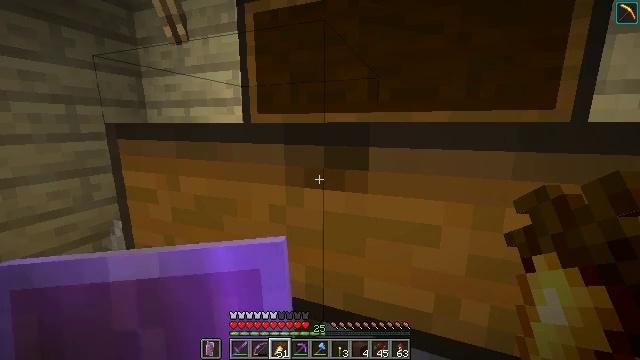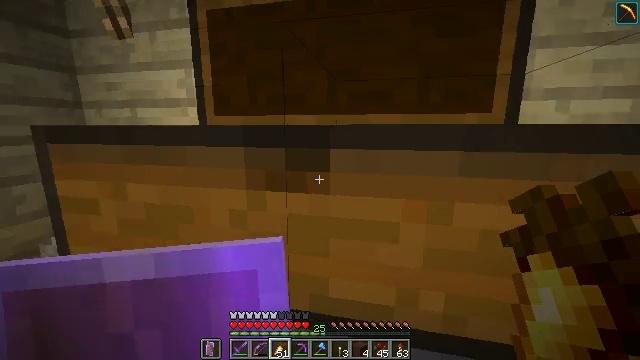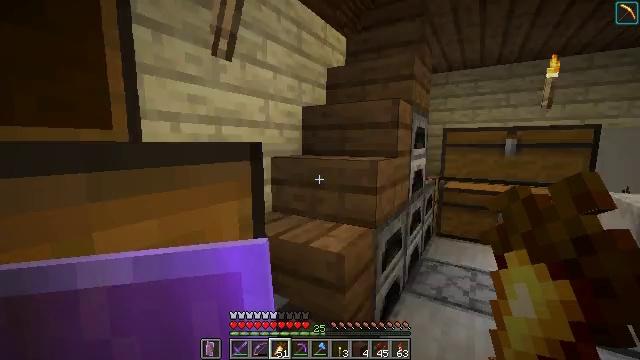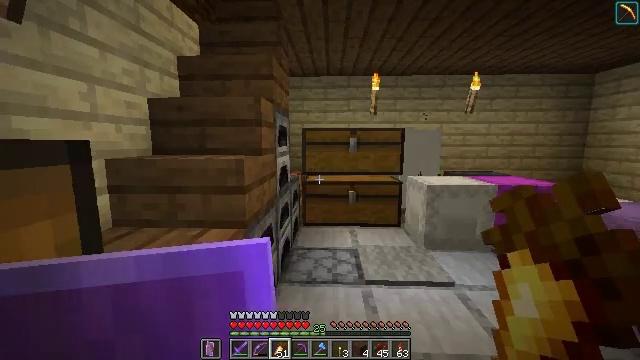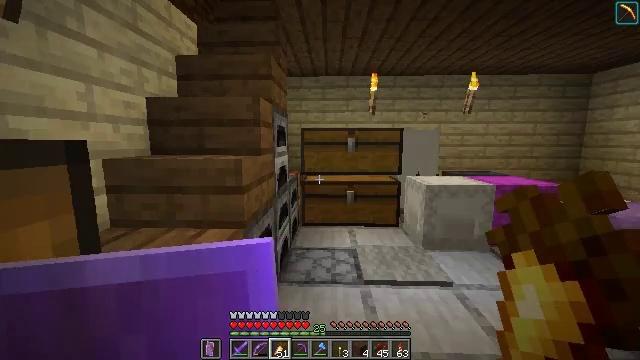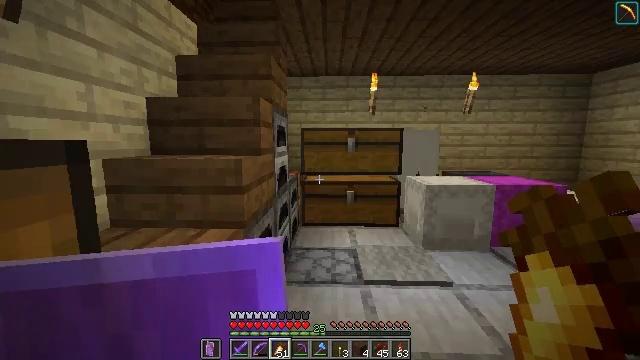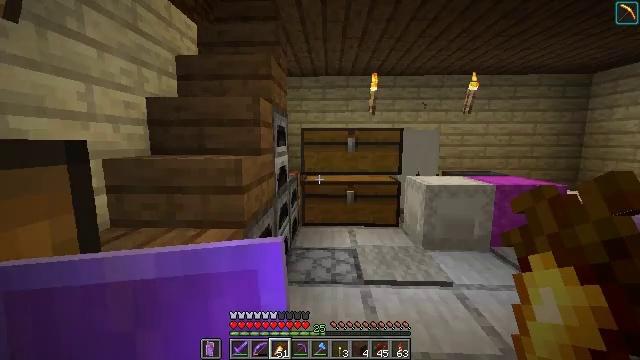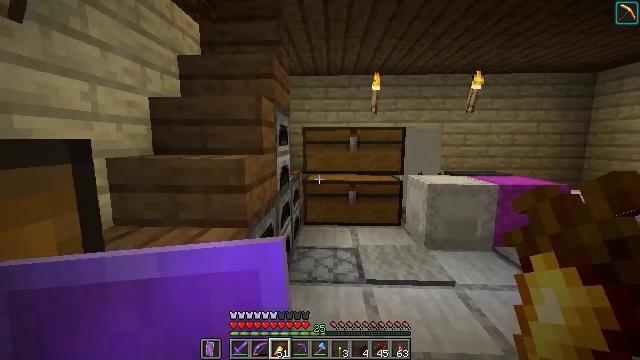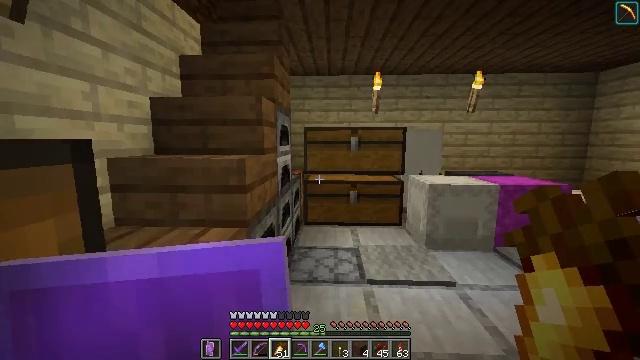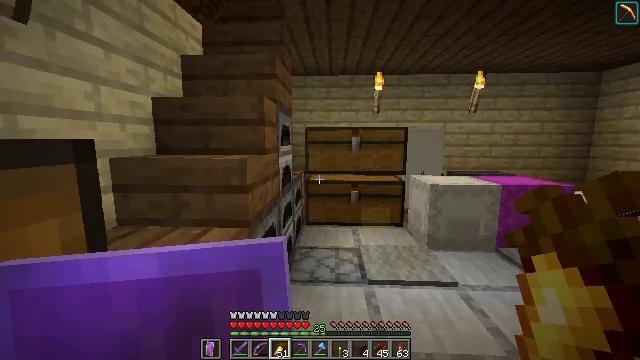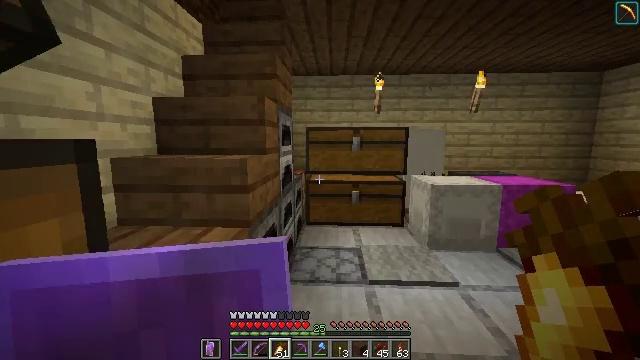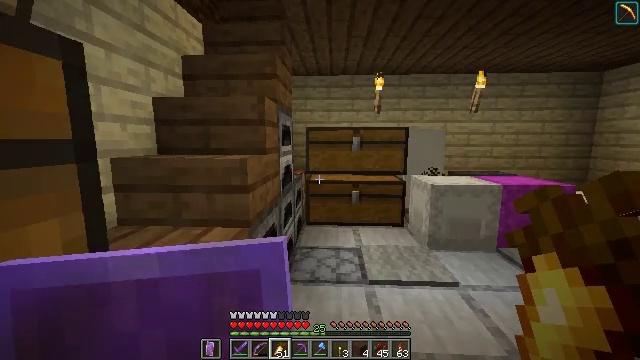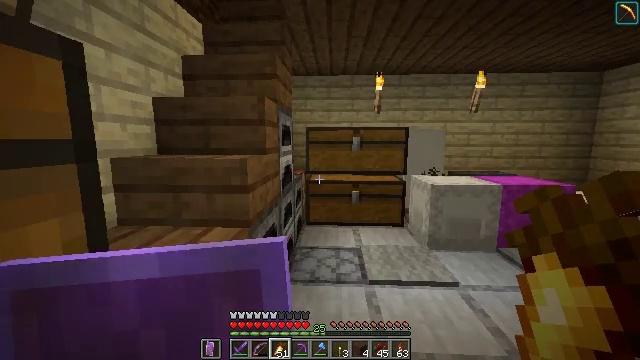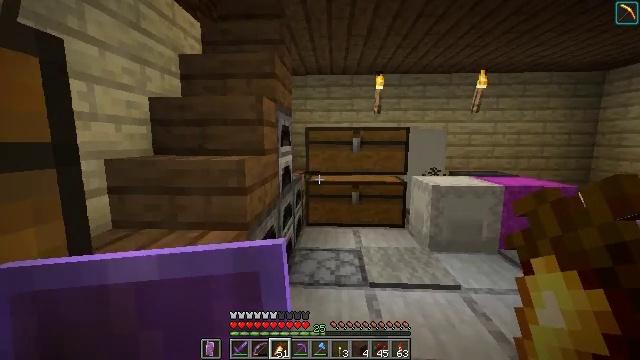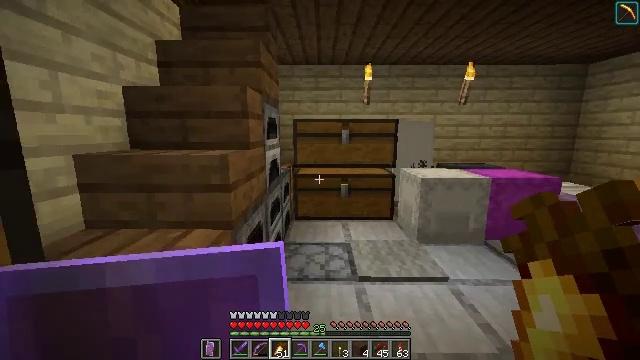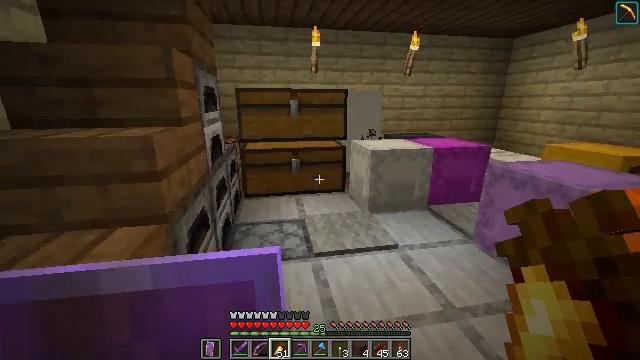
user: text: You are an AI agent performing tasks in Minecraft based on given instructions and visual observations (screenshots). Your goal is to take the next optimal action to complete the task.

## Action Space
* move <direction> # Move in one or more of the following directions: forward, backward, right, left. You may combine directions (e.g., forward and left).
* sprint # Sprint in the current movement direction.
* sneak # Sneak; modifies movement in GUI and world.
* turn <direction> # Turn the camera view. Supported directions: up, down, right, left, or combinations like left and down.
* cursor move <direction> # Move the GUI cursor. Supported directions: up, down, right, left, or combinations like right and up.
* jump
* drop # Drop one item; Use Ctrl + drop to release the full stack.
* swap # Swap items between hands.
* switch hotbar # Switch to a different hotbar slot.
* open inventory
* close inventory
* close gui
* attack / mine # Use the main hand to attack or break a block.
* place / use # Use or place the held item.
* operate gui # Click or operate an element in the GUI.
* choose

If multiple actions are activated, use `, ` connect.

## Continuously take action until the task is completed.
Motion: motion action
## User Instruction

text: Gather cocoa beans from the pod.
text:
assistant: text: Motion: turn right
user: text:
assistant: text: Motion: turn right and up
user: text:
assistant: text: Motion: turn right
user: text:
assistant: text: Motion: no_op
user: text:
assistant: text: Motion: no_op
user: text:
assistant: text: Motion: no_op
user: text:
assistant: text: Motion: no_op
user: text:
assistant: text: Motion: no_op
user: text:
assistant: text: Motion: no_op
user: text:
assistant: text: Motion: no_op
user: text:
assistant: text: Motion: no_op
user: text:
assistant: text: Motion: no_op
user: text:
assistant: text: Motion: move forward
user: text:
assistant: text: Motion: move forward, turn right and down
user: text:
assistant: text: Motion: move forward, turn right and down
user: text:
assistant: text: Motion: move forward, turn down
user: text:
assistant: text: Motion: move forward, turn left and down
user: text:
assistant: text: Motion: move forward, turn left and down
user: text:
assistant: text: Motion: move forward
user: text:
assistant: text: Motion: move forward
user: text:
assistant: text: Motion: move forward
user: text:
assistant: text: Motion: move forward
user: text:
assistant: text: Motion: no_op
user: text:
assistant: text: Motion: no_op
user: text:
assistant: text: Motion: use / place
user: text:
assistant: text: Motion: use / place
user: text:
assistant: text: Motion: use / place
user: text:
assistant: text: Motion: no_op
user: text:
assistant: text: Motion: no_op
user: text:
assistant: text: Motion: open gui